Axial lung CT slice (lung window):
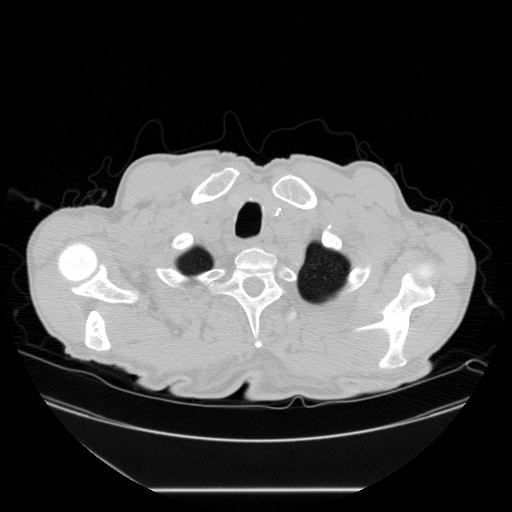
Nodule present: no